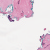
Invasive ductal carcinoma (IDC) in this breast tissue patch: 0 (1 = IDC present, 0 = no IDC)